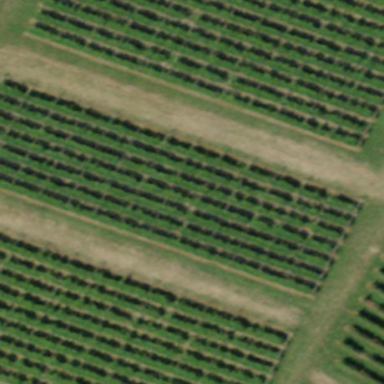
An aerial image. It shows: Vineyard growing grapes.